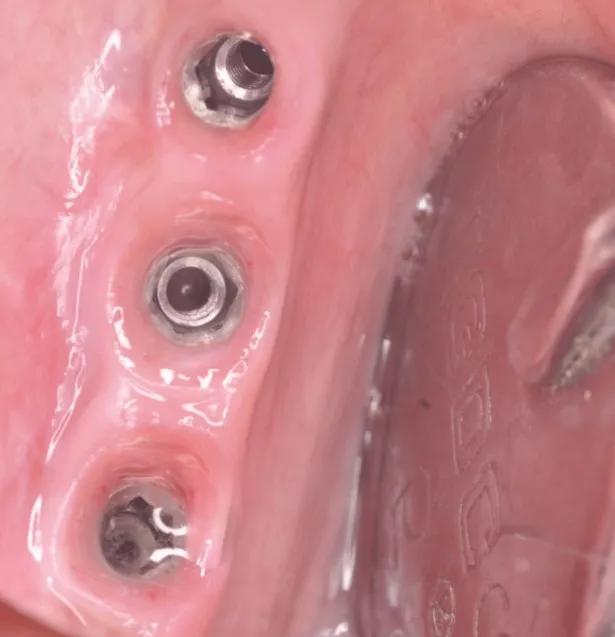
Implant placement in buccal and lingual bone.
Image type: medical_photograph (oral_photograph)